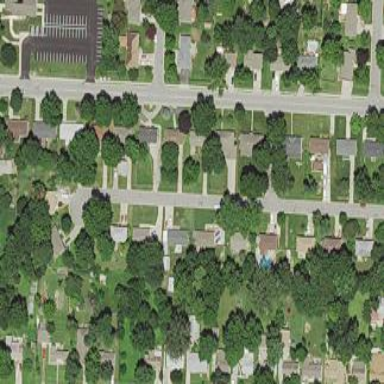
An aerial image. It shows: Single-family residential area.